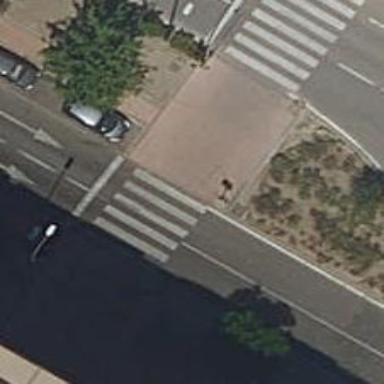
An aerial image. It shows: Zebra crossing with traffic signals. The crossing is marked by traffic lights.